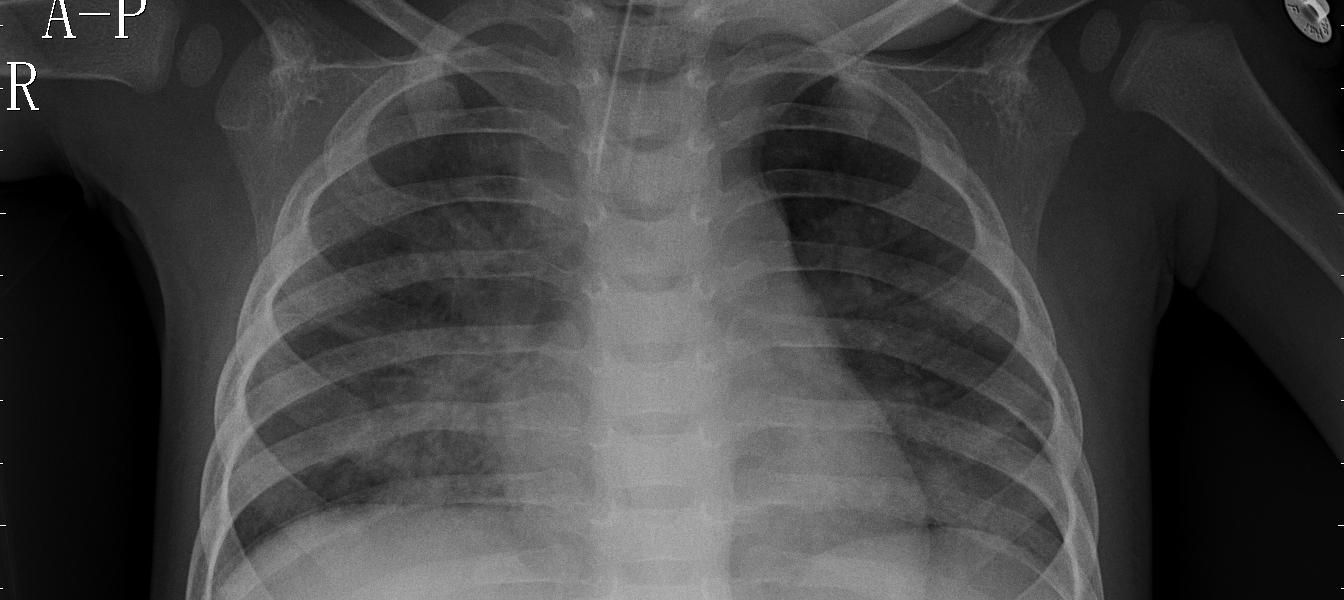
Diagnosis: PNEUMONIA